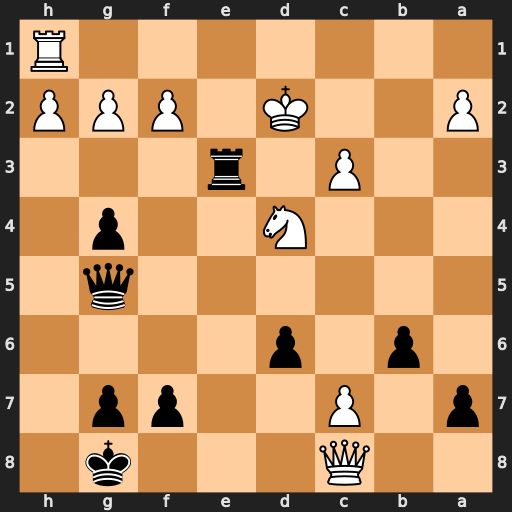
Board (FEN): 2Q3k1/p1P2pp1/1p1p4/6q1/3N2p1/2P1r3/P2K1PPP/7R
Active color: b
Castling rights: -
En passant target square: -
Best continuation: Re8+ Kd3 Rxc8